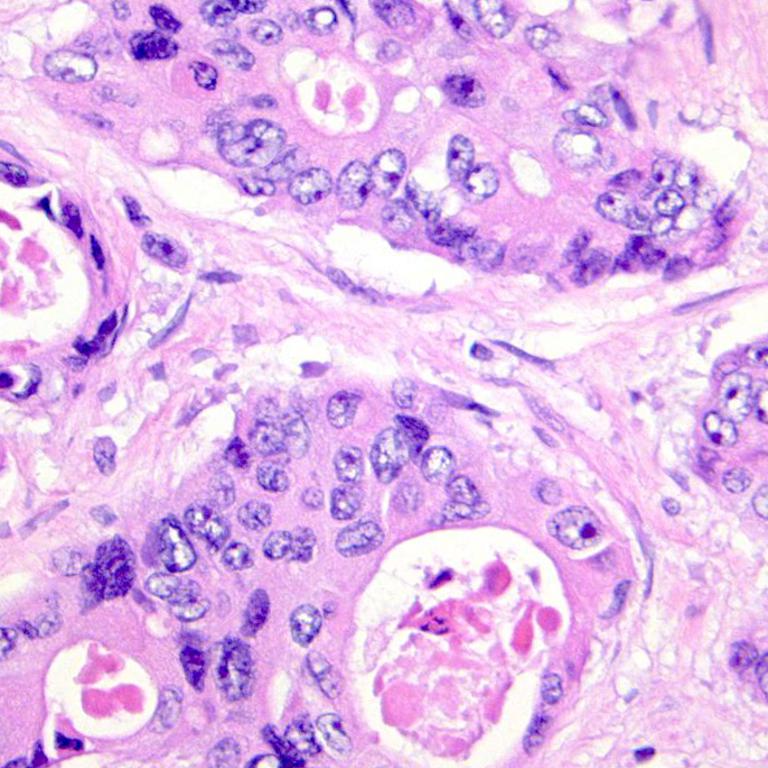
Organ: colon
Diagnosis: adenocarcinomas